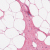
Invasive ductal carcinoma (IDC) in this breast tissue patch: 0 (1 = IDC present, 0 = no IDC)